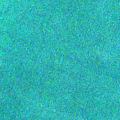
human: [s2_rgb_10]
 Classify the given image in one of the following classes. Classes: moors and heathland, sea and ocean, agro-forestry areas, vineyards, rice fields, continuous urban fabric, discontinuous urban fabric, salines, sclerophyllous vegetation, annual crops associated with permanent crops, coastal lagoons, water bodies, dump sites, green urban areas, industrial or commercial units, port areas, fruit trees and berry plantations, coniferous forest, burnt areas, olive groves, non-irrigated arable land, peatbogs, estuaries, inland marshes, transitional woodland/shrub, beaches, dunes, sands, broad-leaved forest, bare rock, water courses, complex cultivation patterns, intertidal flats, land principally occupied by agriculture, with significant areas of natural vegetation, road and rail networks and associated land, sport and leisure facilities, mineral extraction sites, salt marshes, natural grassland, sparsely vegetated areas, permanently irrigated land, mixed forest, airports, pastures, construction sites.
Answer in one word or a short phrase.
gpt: sea and ocean